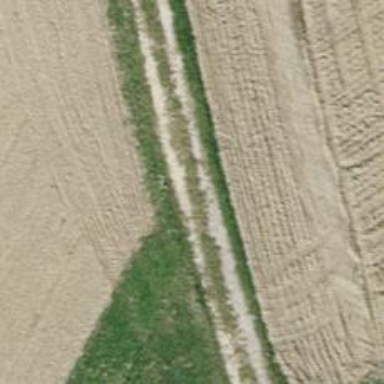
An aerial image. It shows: Track with pebblestone surface graded as grade3.